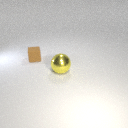
small brown rubber cube behind large yellow metal sphere